Question: I have a simple 'JQuery' function which calls my 'Spring MVC' controller:
'''
function createDatabaseRecord() {
if (isFormValid()) {
$.getJSON(
"${pageContext.servletContext.contextPath}${databaseConfigUrl}",
{name:$('#idName').val(),
databaseName:$('#idDatabaseName').val(),
hostName:$('#idHostName').val(),
username:$('#idUsername').val(),
password:$('#idPassword').val()},
function (data) {
var html = '<span>' + data + '</span>';
$('#idMessage').html(html);
}
);
}
}
'''
The function is invoked when I click the button, everything is fine. The problem is that this line: '$('#idMessage').html(html);' does not work as expected. I have a '<div>' element inside the same 'JSP' page.
'''
<div id="idMessage">
</div>
'''
My Spring controller method which is invoked by that function:
'''
@RequestMapping(value = DATABASE_CONFIG_RECORD_MAPPING, method = RequestMethod.GET)
public
@ResponseBody
String createDatabaseConfiguration(@RequestParam(value = "name", required = true) String name,
@RequestParam(value = "databaseName", required = true) String databaseName,
@RequestParam(value = "hostName", required = true) String hostName,
@RequestParam(value = "username", required = true) String username,
@RequestParam(value = "password", required = true) String password) {
try {
DatabaseConfig config = new DatabaseConfig();
config.setName(name);
config.setDatabaseName(databaseName);
config.setHostName(hostName);
config.setUsername(username);
config.setPassword(password);
configService.save(config);
} catch (Exception ex) {
LOGGER.error("Exception while create database configuration record.", ex);
return "Error occurred while creating database configuration record: " + ex.getMessage();
}
return "Database configuration record successfully created.";
}
'''
I can see in the FireBug that response came to me:
. This is the message: I expect to be show in that '<div>' element, but it is not displayed. Does someone know where might be the problem? If you need some more code, please ask.
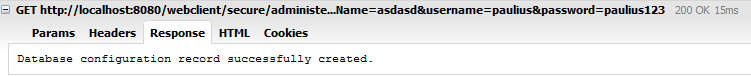
Answer: Your response is not in JSON format.
Try this snippet in your controller:
'''
return Collections.singletonMap("result", "Database configuration record successfully created");
'''
And use it in javascript like this:
'''
var html = '<span>' + data.result + '</span>';
'''